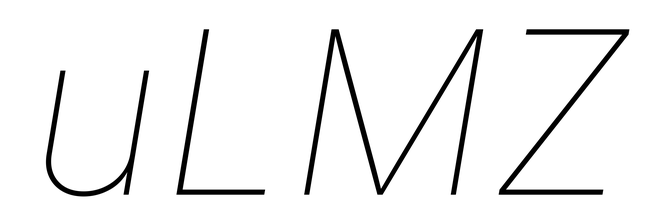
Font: Inter-Italic_Thin_Italic